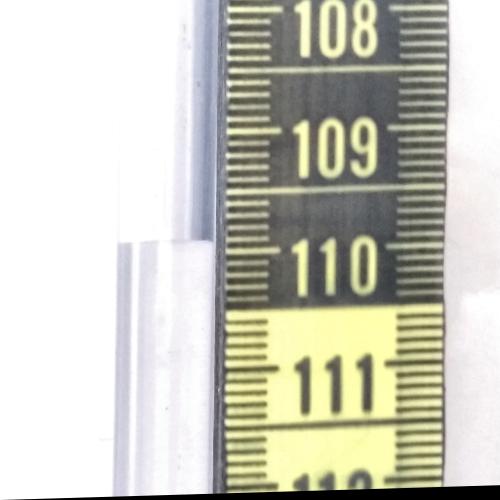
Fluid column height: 109.9 cm